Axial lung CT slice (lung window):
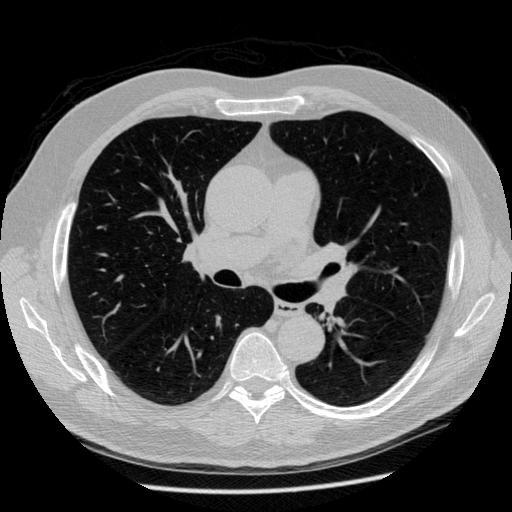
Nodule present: no